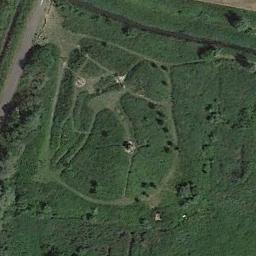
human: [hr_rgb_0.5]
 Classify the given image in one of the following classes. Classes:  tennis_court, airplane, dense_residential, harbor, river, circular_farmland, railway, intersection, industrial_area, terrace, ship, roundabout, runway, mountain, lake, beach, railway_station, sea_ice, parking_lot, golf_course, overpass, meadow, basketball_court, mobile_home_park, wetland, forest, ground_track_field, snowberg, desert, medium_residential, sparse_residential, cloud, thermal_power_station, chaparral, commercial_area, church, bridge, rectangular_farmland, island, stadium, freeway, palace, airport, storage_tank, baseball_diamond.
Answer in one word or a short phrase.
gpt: meadow